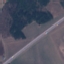
Land use / land cover class: Highway